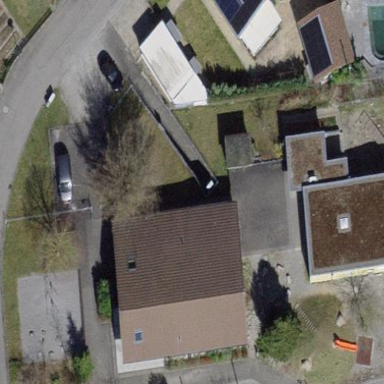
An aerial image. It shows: Kindergarten building.